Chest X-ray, PA view. Patient: 52 years old, sex F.
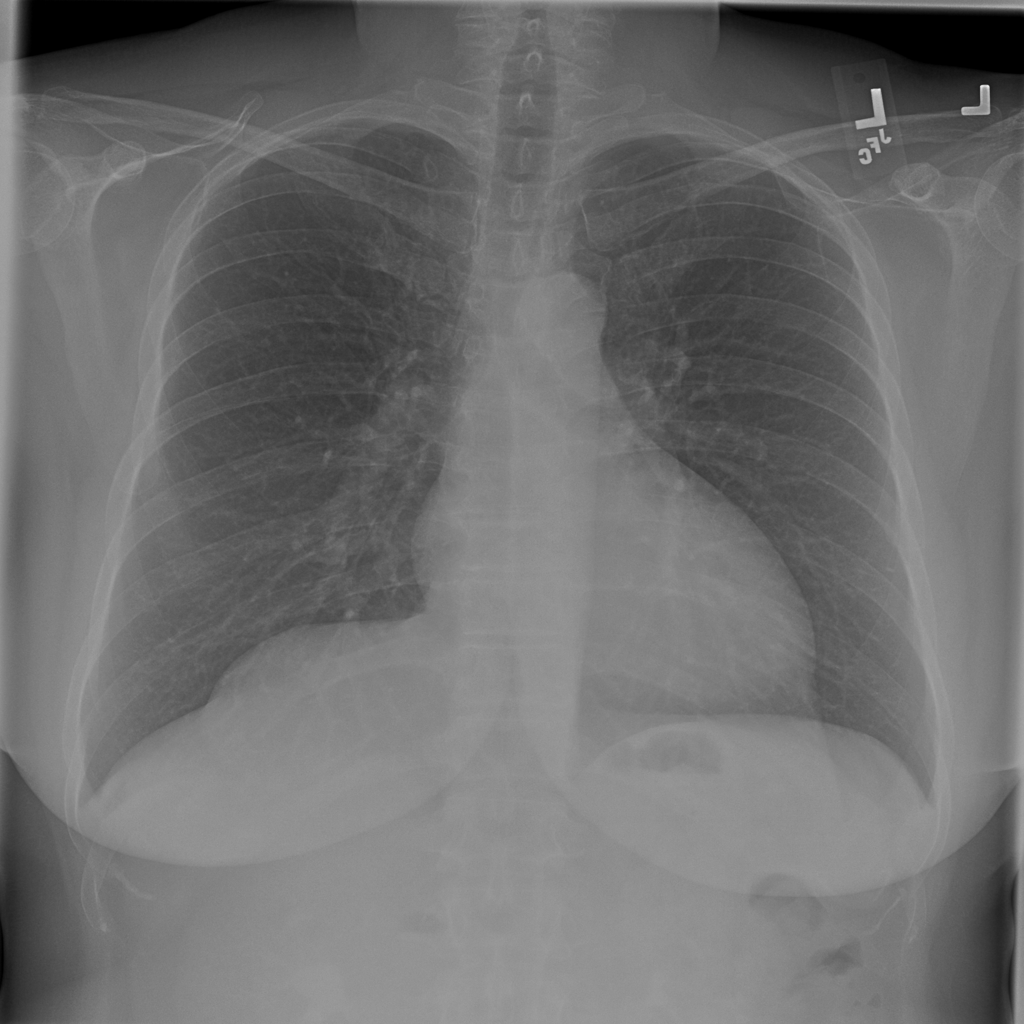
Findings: No Finding